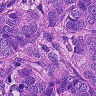
Metastatic tissue present: yes